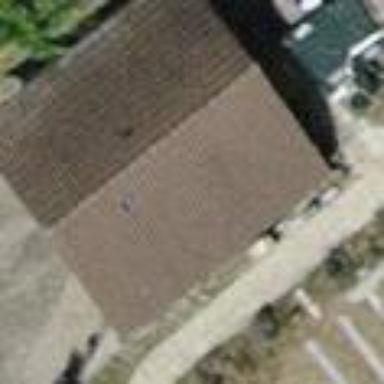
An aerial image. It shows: Group of garages.